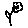
Label: flower